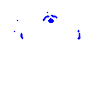
Particle: pion